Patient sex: F
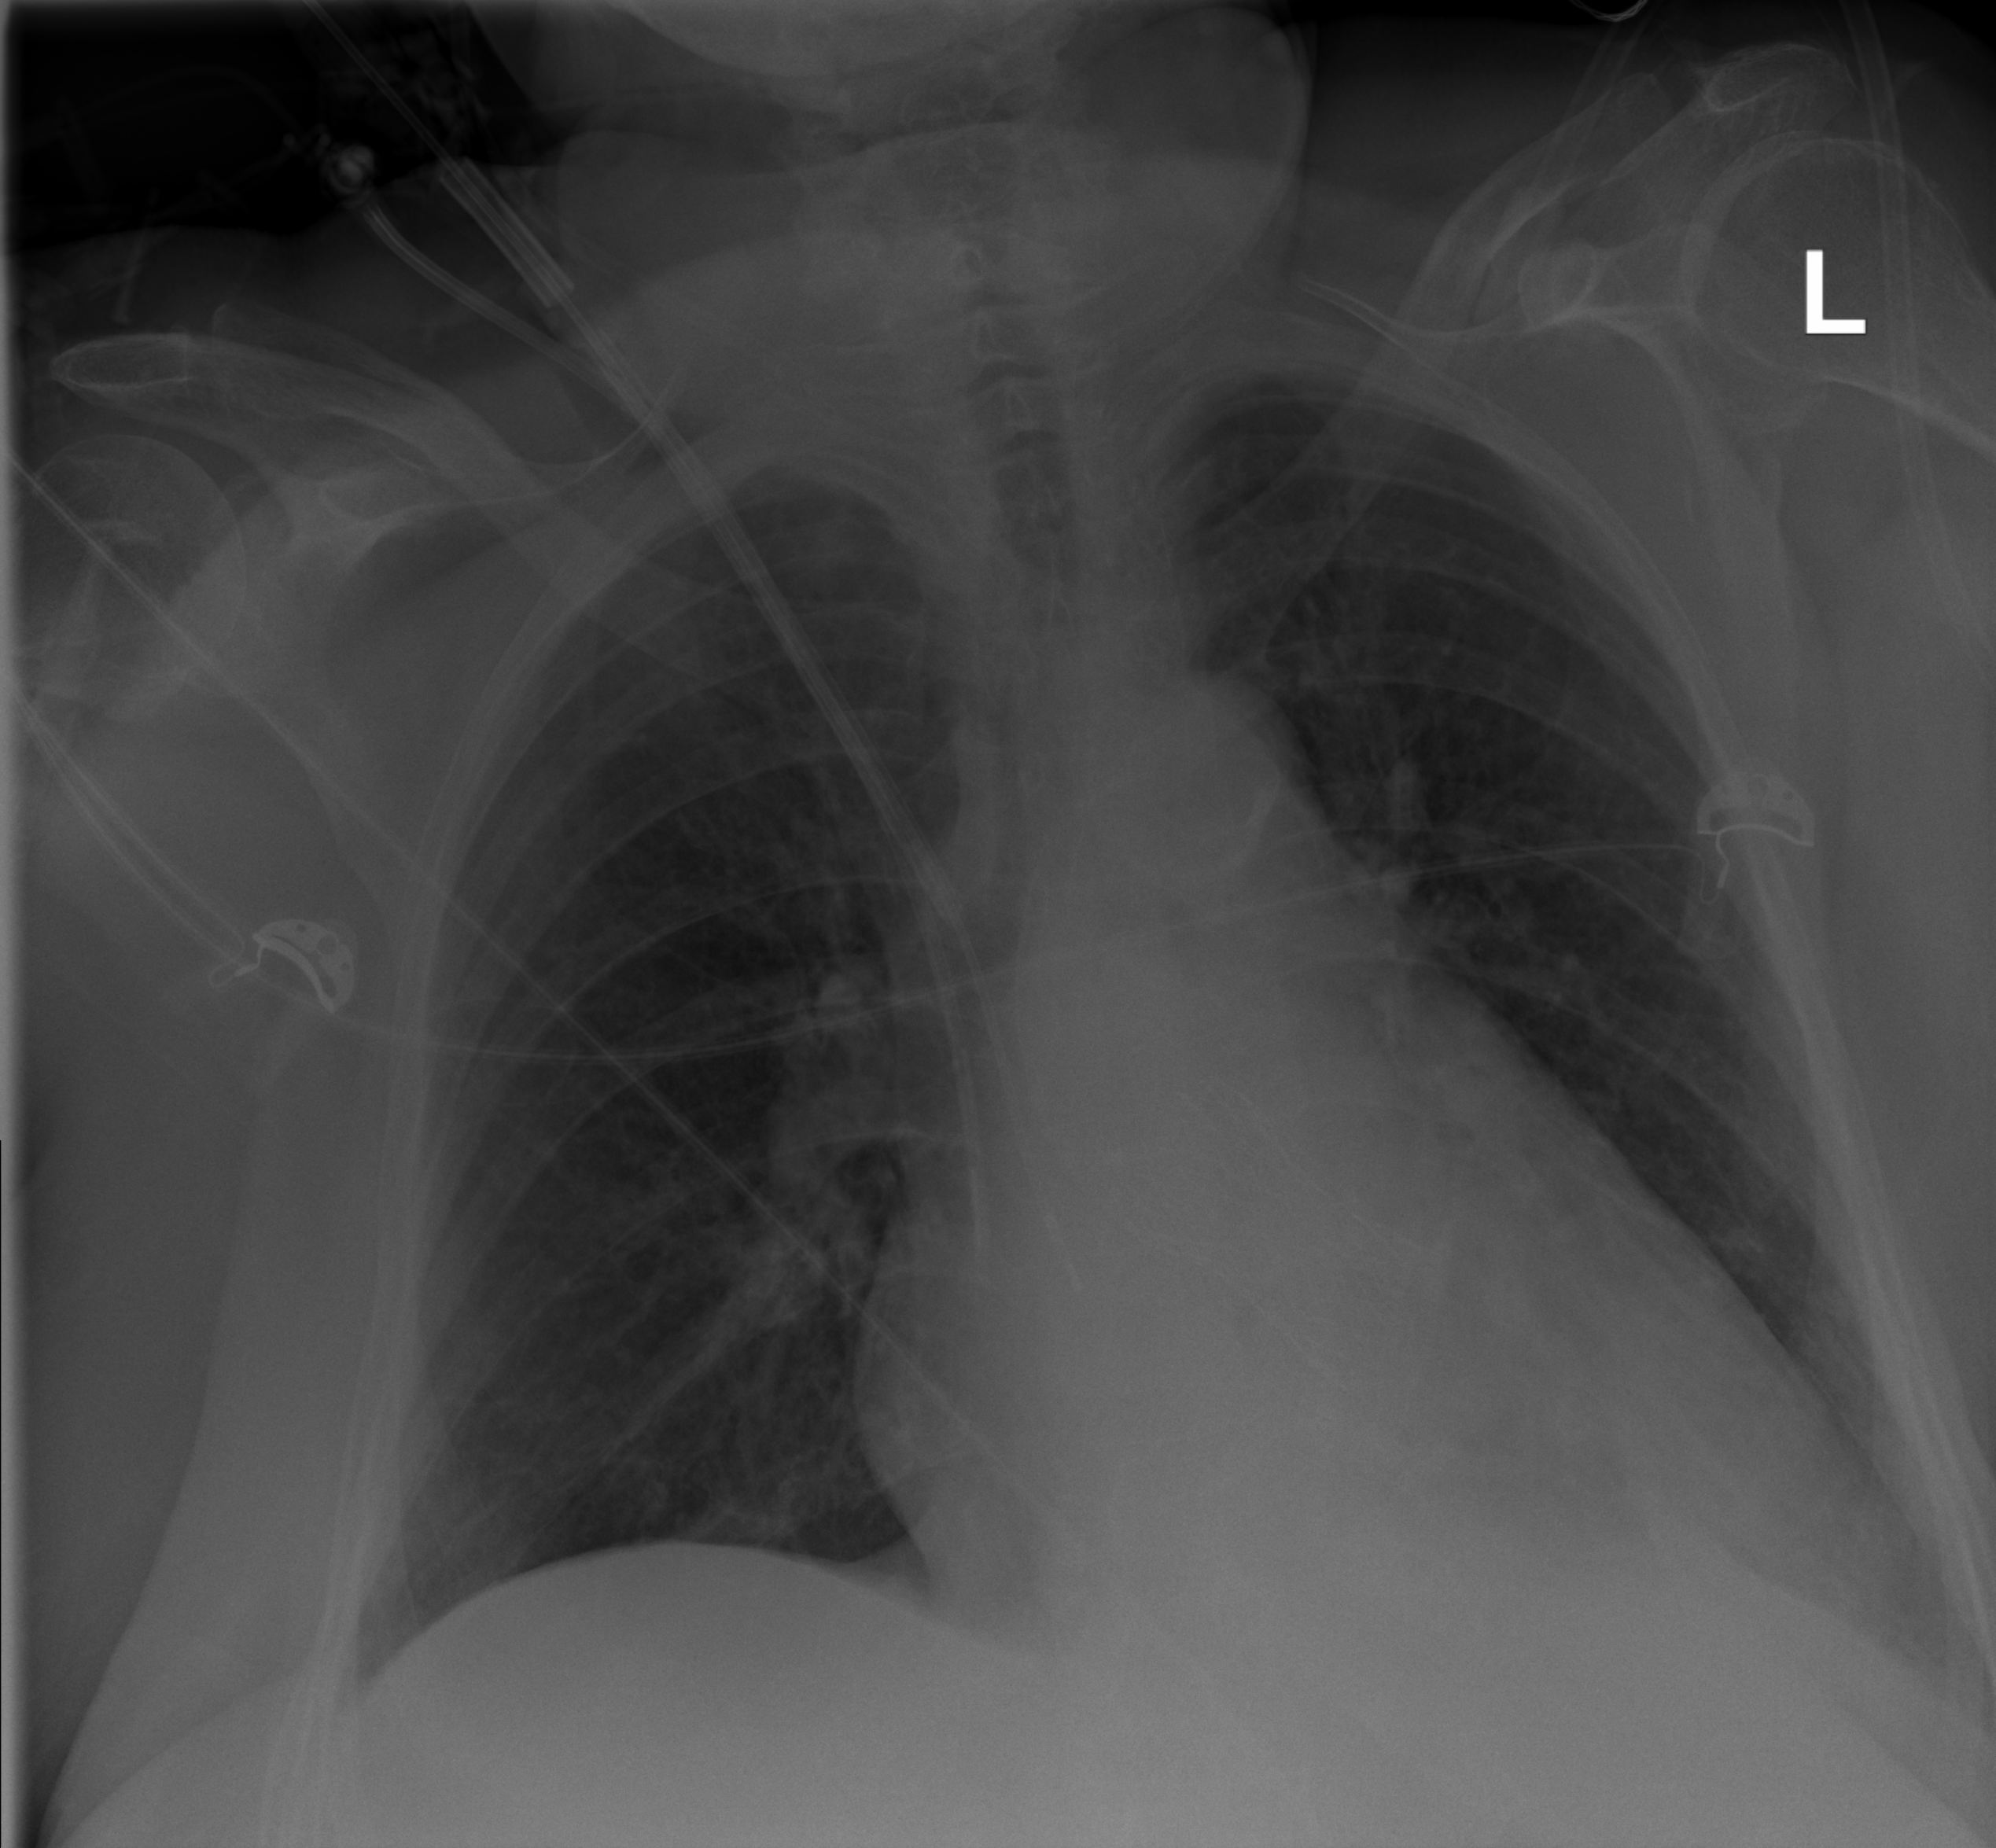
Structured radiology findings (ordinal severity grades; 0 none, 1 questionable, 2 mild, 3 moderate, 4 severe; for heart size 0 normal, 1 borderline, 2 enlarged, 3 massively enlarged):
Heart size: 3
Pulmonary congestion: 0
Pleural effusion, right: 0
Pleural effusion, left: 1
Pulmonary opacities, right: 0
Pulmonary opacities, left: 0
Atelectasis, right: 0
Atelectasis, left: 1